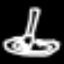
Label: fork